Question: I know it is possible to change the navbar image on a MFMailComposer. Is it possible to customize the Cancel and Send buttons too? I want to use custom images for the backgrounds of the buttons so just changing the tint won't do.
Thanks for your answers.
This is what I'm trying to achieve:

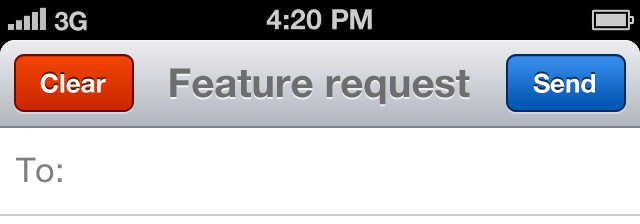
Answer: Try accessing them through 'mailComposeViewController.navigationBar.items', which is an array of the bar items.